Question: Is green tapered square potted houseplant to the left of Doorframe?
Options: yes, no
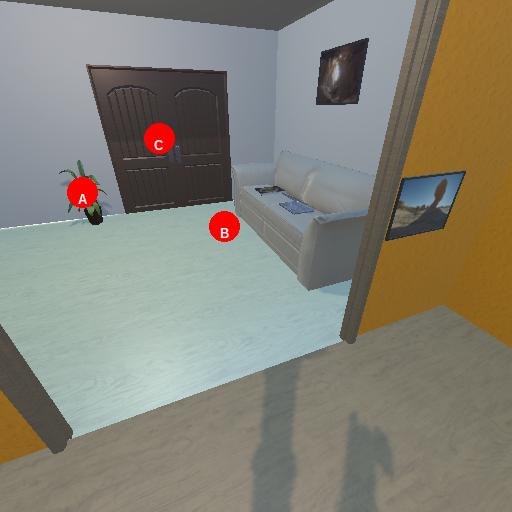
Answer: yes